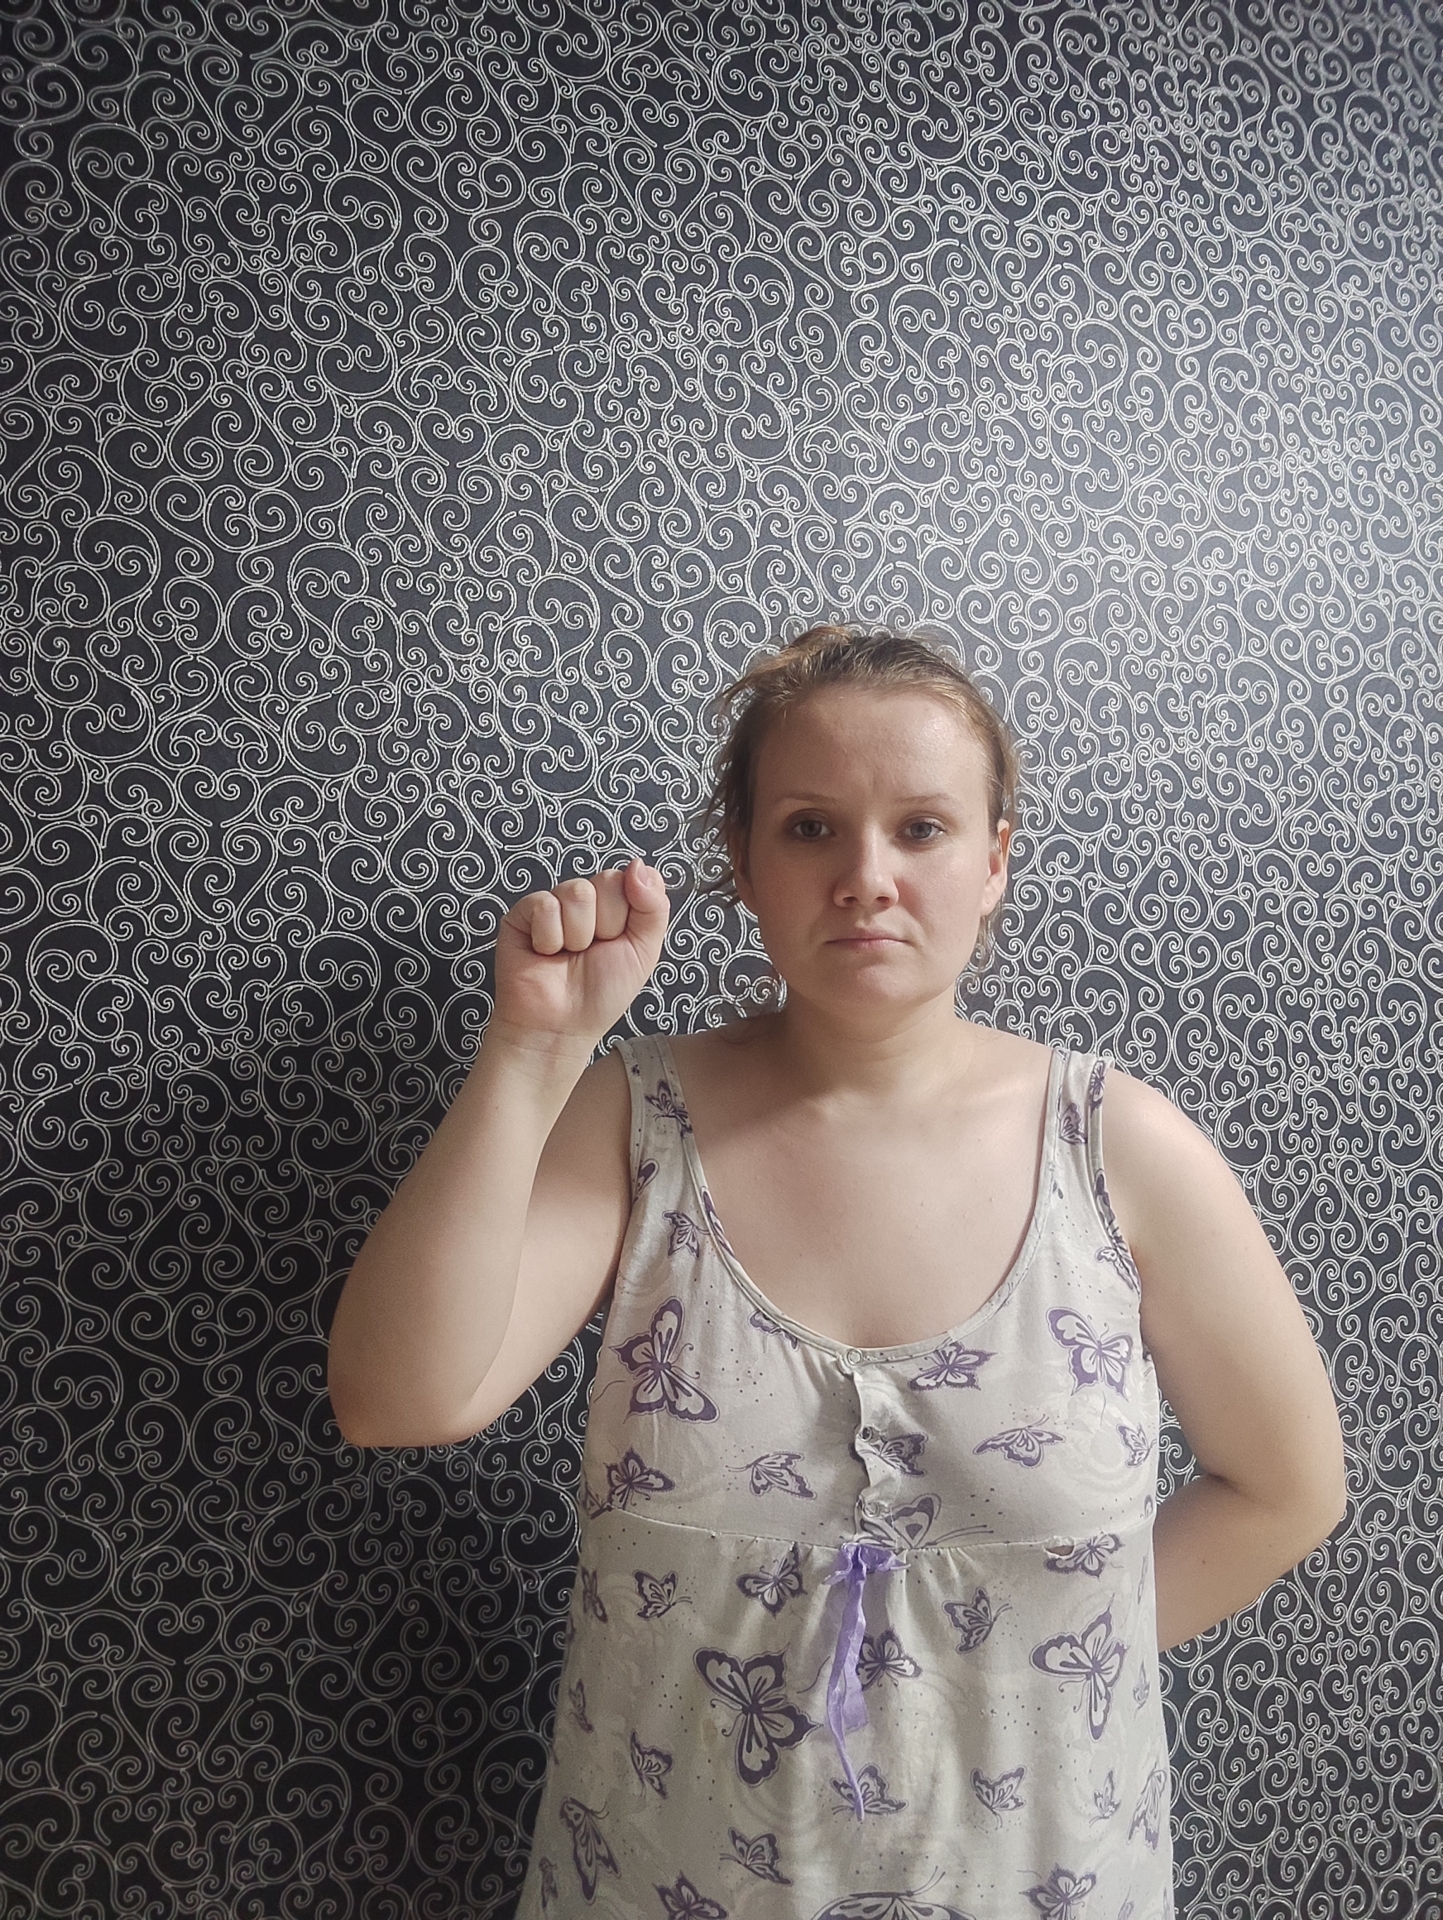
Label: clear